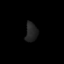
Tissue: prostate
Cell type: Fibroblasts
Senescence score: 0.8245
Nuclear area (px): 223
Mean DAPI intensity: 35.655